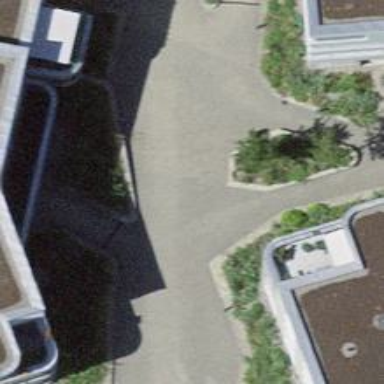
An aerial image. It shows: Footway made of paving stones.